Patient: sex F, age 76
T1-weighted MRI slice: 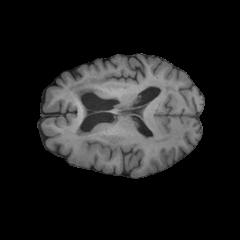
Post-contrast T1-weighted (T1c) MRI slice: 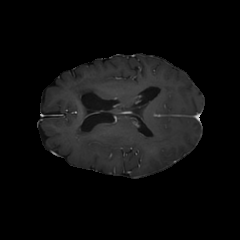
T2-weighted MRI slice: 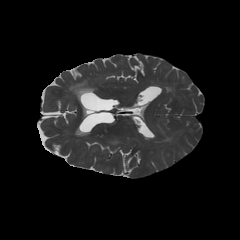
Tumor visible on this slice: yes
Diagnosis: Glioblastoma, IDH-wildtype
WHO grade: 4